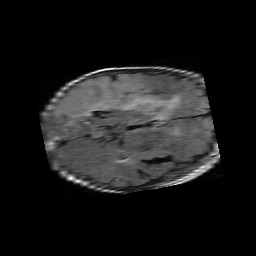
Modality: FLAIR
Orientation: axial
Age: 64
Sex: female
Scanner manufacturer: philips
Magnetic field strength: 1.5 T
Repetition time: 6 s
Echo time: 0.12 s